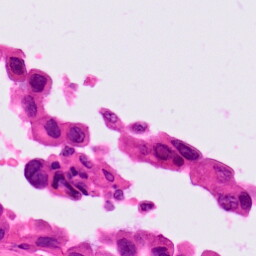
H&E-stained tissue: Lung